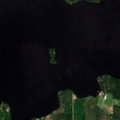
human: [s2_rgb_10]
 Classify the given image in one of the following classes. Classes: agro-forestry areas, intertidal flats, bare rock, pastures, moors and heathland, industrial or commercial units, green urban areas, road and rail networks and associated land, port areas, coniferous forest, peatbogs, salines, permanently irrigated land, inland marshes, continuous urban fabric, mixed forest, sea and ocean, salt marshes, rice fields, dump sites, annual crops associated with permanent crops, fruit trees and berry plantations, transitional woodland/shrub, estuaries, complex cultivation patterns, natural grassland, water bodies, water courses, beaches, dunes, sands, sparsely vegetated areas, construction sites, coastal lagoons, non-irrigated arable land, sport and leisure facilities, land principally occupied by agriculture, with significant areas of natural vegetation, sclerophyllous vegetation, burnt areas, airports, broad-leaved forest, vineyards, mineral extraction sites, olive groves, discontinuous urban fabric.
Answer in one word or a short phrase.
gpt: coniferous forest, water bodies